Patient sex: M
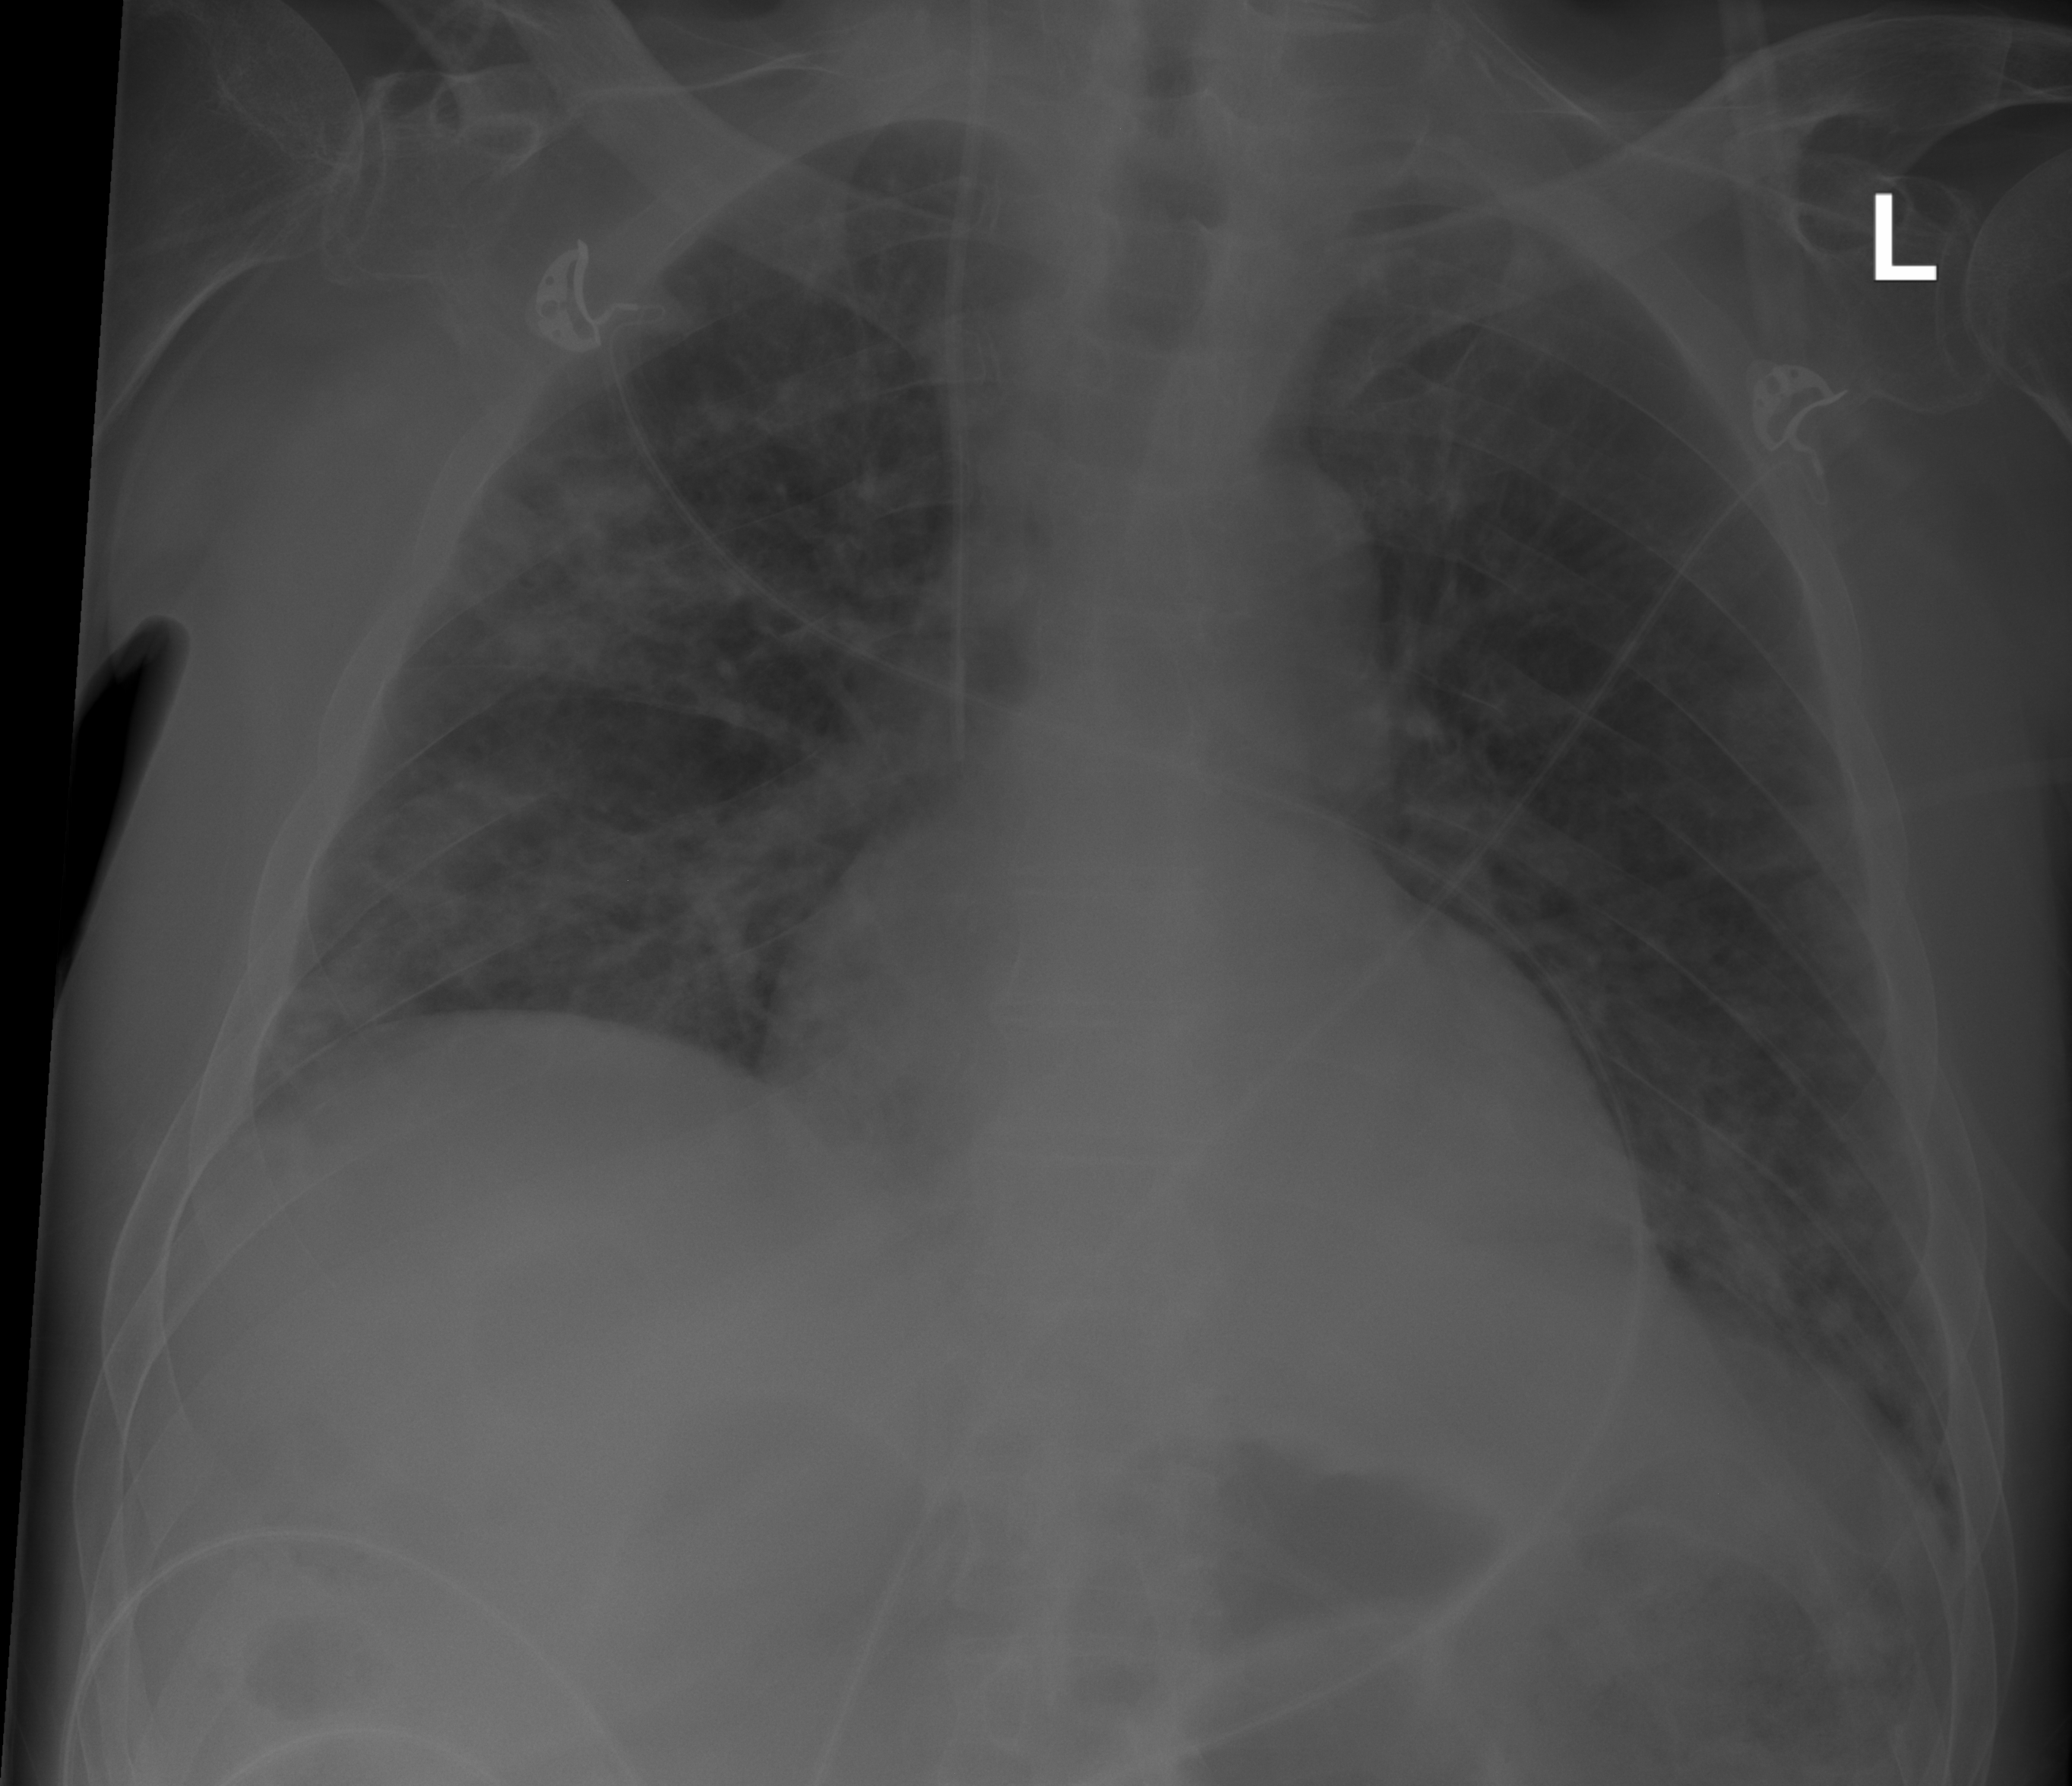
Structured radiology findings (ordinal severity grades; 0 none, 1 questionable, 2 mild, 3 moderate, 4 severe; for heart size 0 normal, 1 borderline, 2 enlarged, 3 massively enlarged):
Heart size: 2
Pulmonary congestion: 2
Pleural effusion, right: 2
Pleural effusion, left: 2
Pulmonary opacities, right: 2
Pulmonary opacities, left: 2
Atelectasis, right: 0
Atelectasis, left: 0